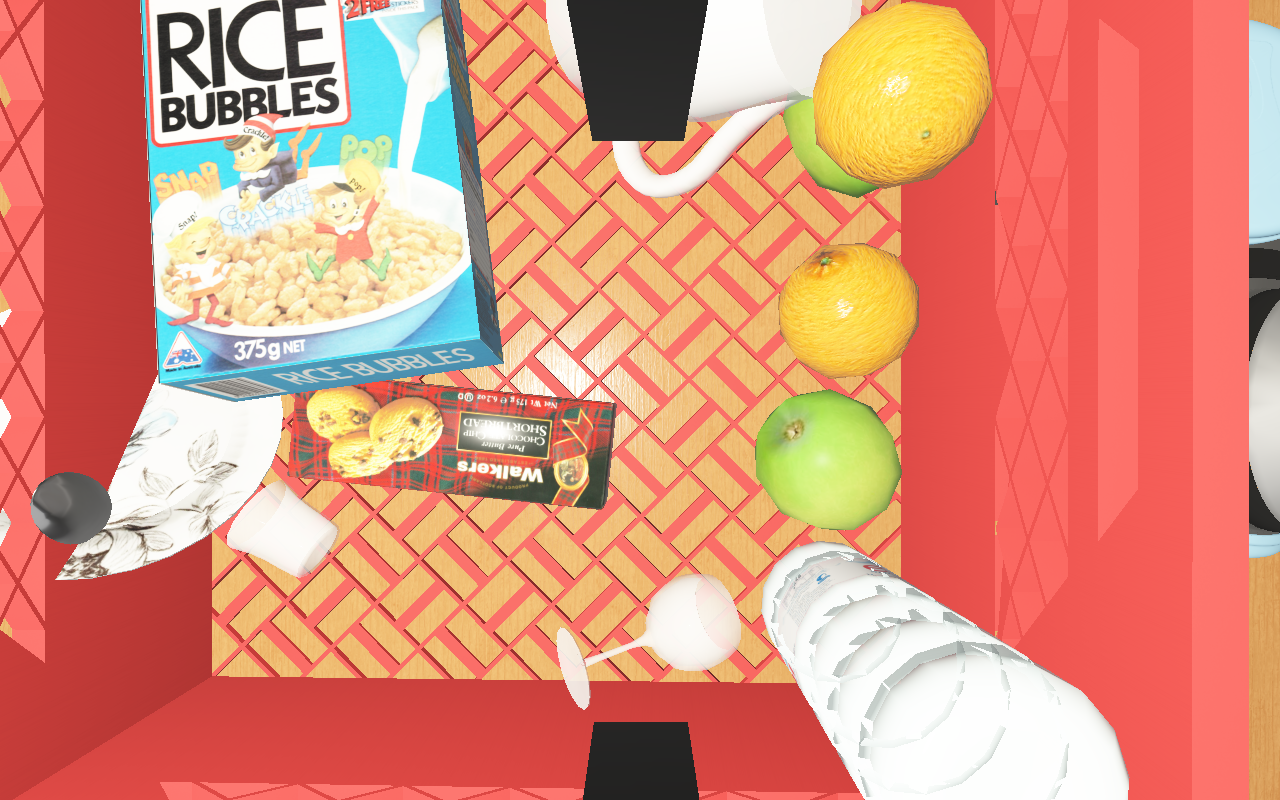
Objects in the scene:
water bottle
apple
orange
orange
spoon
glass
wineglass
jam jar
cereal box
biscuit box